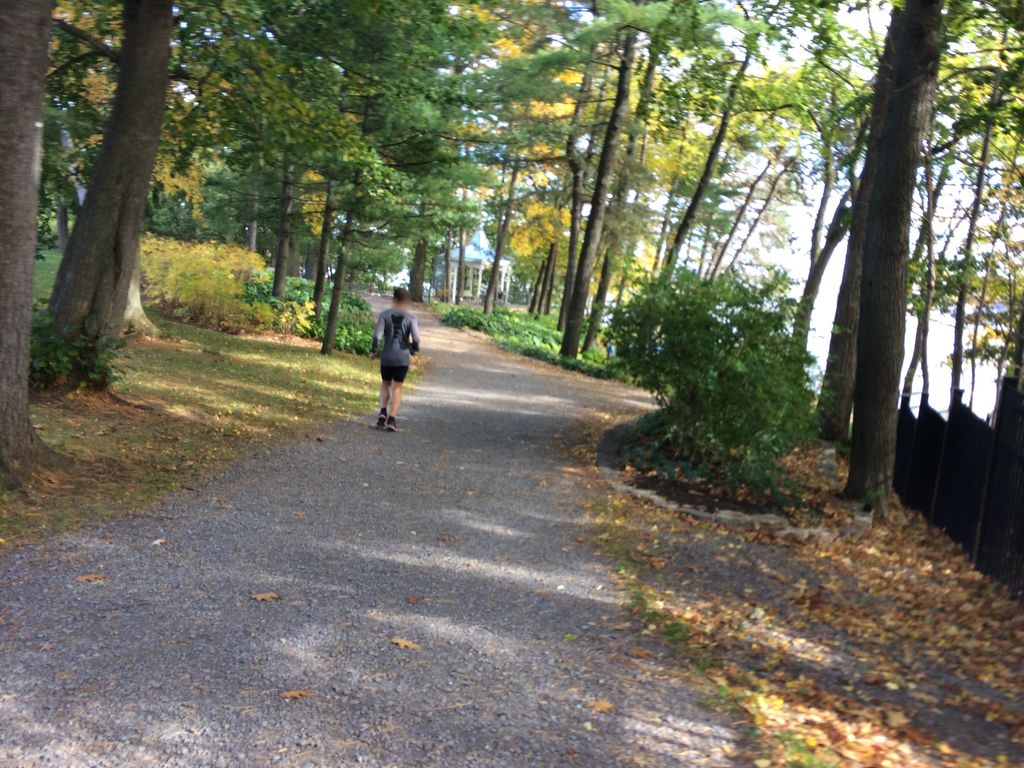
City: quebec_city